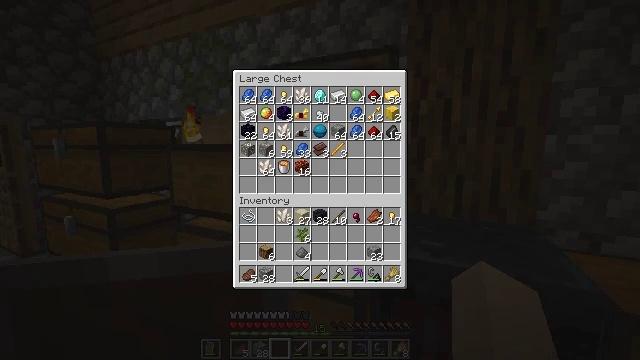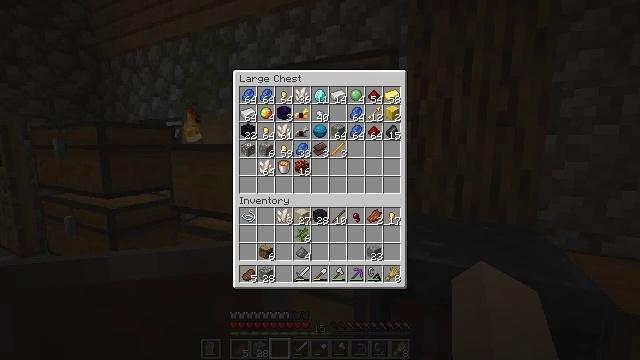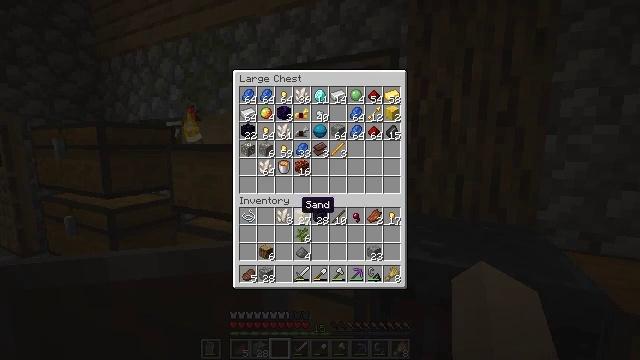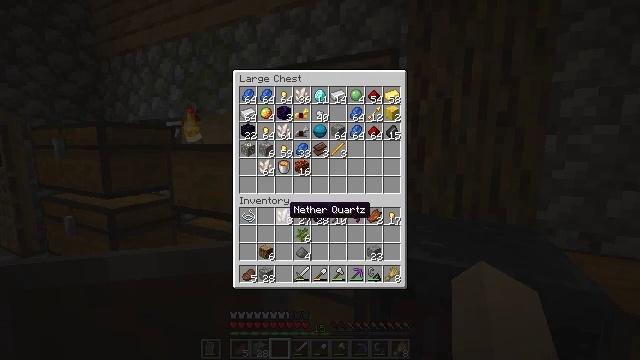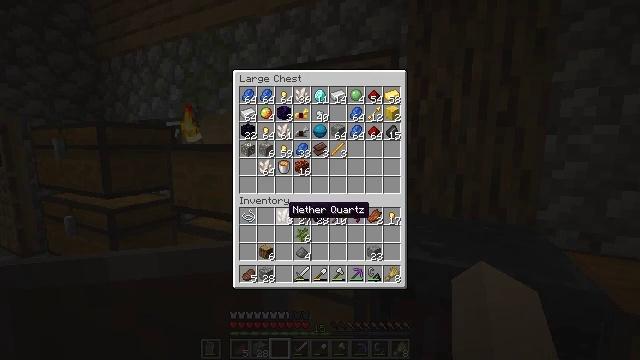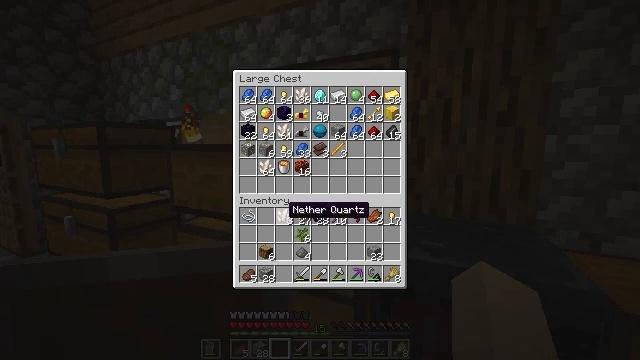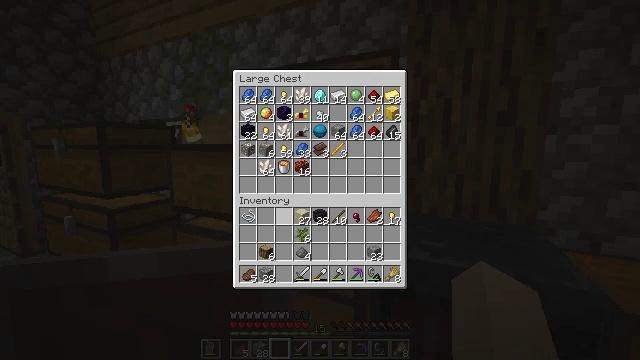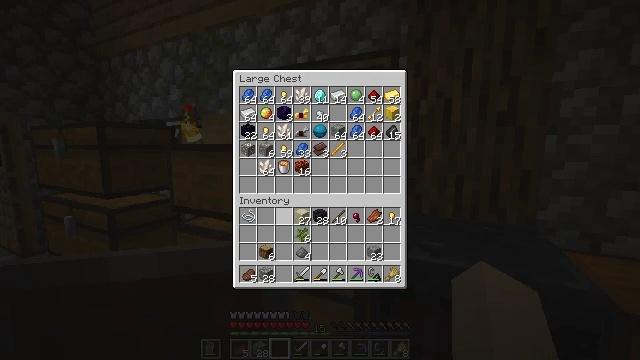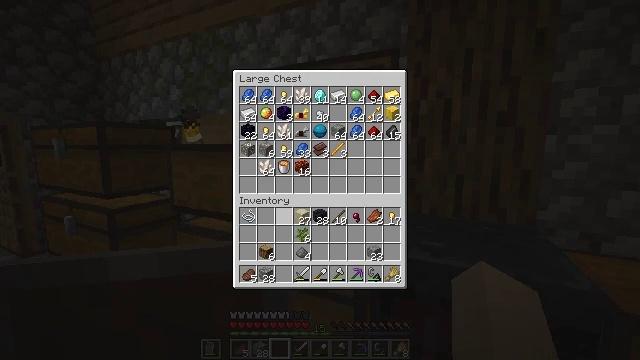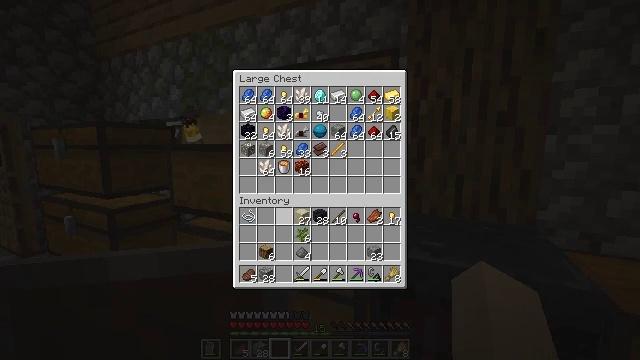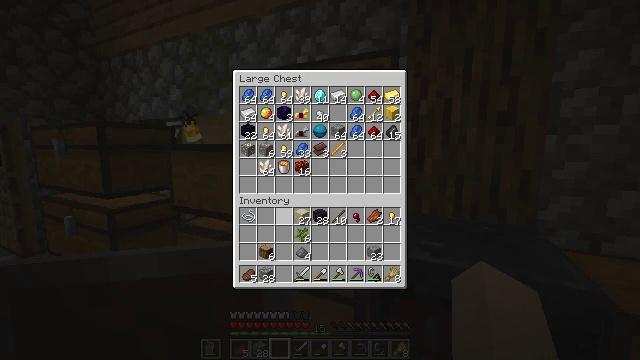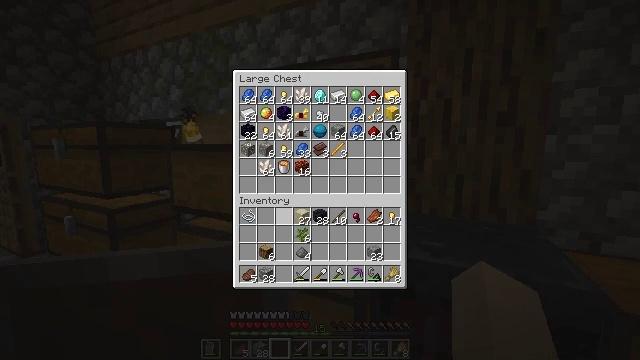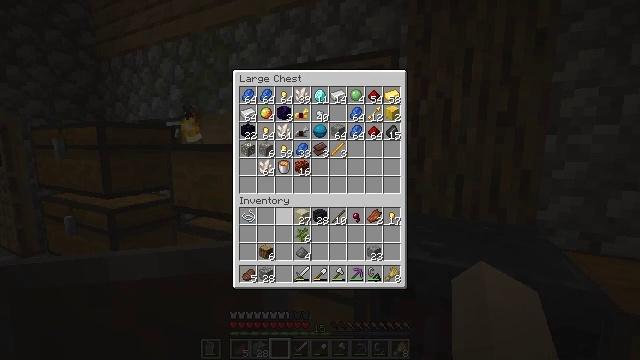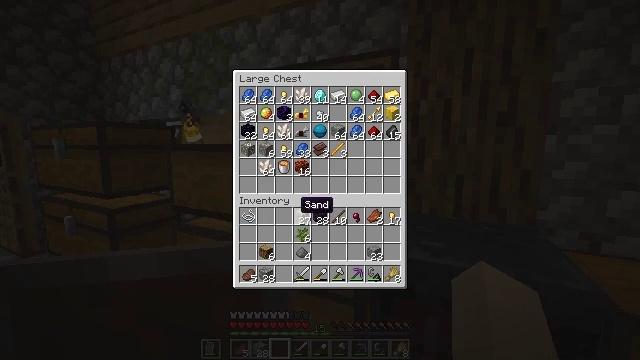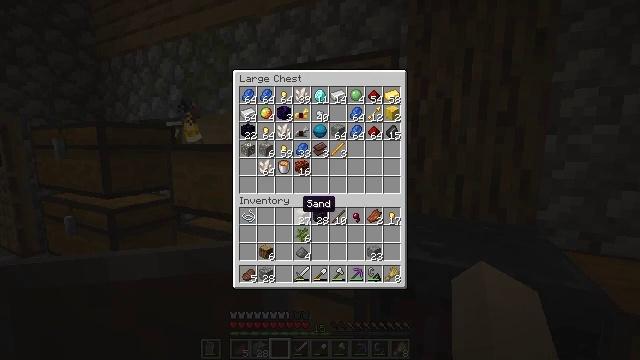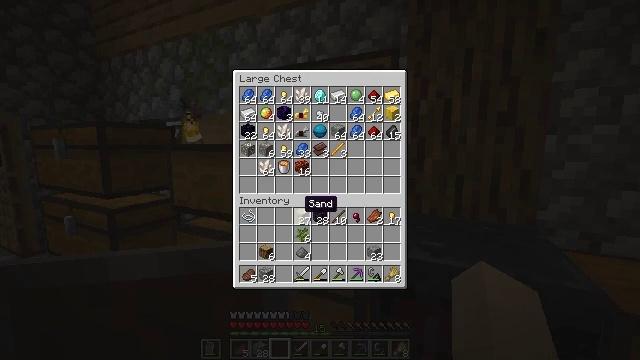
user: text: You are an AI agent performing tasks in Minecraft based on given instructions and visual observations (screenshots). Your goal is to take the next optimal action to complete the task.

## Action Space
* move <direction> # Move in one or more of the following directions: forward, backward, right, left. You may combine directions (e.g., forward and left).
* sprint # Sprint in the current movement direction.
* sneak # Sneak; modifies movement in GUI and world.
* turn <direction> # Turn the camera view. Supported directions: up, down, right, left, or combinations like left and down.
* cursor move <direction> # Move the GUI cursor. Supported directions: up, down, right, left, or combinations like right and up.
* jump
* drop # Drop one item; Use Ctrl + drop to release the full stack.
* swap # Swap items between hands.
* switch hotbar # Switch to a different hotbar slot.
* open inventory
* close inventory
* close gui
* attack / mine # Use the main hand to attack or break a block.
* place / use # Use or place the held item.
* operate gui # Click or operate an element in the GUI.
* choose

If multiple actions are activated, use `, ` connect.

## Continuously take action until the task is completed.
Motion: motion action
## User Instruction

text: craft item air
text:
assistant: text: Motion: sneak
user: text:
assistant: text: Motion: sneak, turn left and down
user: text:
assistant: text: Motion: sneak, turn left
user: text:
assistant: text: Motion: sneak
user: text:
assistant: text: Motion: sneak
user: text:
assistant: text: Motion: sneak, use / place
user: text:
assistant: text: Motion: sneak, use / place
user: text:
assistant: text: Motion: sneak
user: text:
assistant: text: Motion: sneak
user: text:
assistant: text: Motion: sneak
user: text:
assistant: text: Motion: sneak
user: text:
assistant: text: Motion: sneak
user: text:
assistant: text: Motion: sneak
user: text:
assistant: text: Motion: no_op
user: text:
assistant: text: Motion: no_op
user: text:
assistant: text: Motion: no_op
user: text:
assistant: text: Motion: no_op
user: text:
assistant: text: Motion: no_op
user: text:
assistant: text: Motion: no_op
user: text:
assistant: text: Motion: turn right
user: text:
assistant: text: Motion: sneak, turn right
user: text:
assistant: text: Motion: sneak, turn right
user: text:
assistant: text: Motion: sneak, turn right
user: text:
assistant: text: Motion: sneak
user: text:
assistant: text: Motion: sneak
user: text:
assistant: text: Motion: sneak
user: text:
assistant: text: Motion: sneak
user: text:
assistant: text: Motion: sneak
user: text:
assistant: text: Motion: sneak, use / place
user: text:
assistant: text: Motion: sneak, use / place